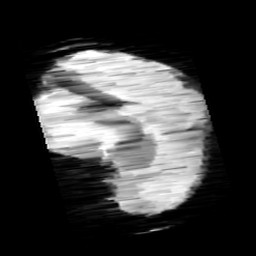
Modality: minIP
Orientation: sagittal
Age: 10
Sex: female
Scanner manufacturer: siemens
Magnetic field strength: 3 T
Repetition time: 0.027 s
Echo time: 0.02 s